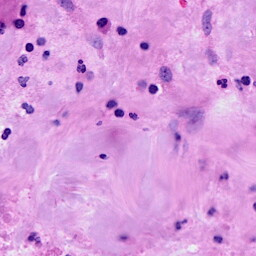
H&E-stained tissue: Breast